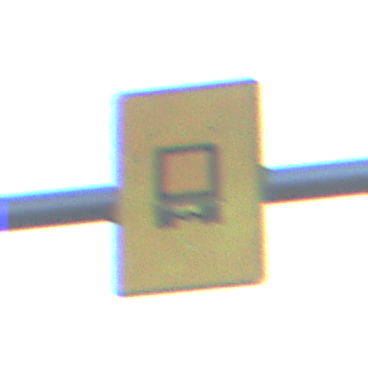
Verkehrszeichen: KennzeichnungspflichtigeFahrzeugeGefaehrlicheGueterOhnePfeilsymbol
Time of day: Dawn
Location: Outdoor (Nature)
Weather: Clear
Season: NotSpecified
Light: Natural